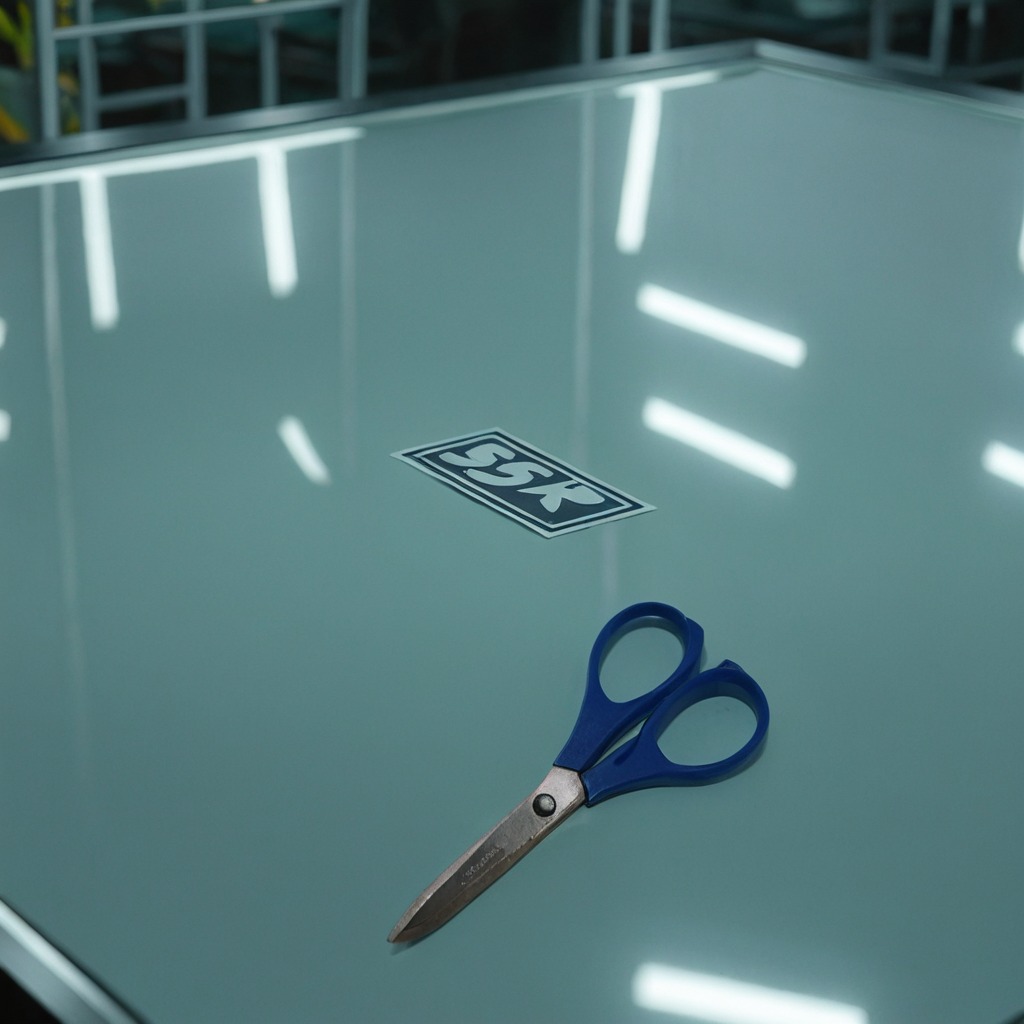
A scissor is lying on the table.